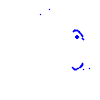
Particle: proton